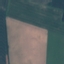
Label: AnnualCrop